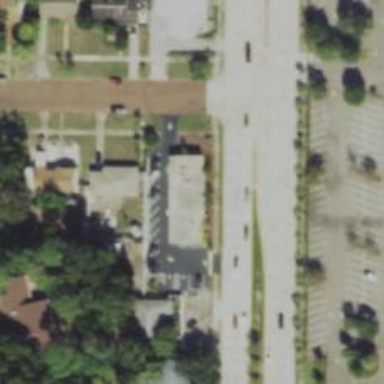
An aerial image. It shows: Healthcare clinic.